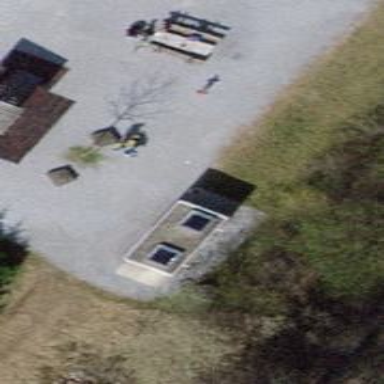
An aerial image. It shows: Toilets.